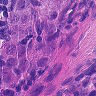
Metastatic tissue present: yes